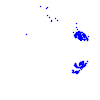
Particle: pion